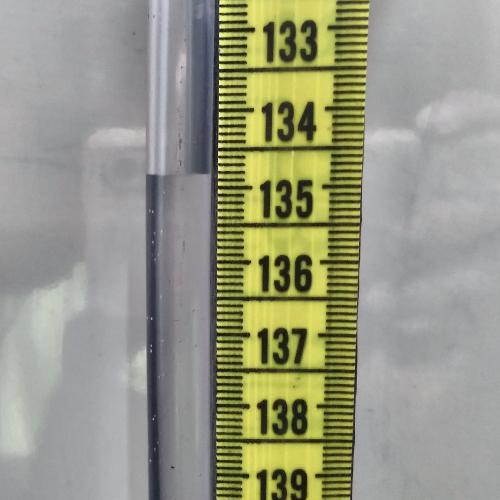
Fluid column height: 134.8 cm